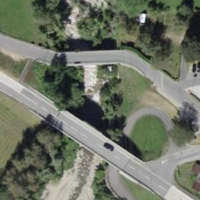
EUNIS habitat code: 24
Species observed at this site:
Chelidonium majus